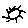
Label: sun